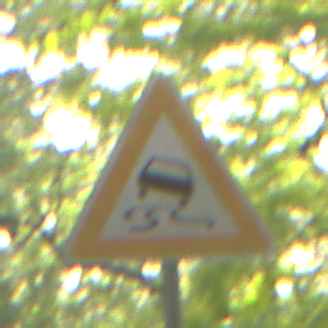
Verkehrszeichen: SchleuderOderRutschgefahr
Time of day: MorningAfternoon
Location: Outdoor (RoadRail)
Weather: Clear
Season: NotSpecified
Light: Natural